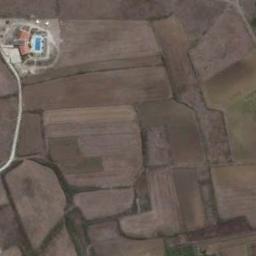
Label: terrace